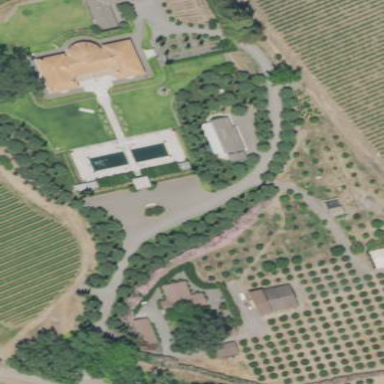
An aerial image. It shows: Orchard filled with olive trees.